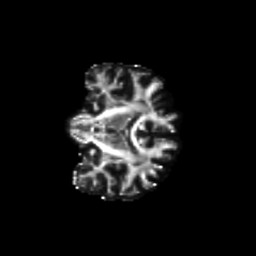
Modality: FA
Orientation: coronal
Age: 59
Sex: female
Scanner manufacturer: siemens
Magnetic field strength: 3 T
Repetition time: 8.6 s
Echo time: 0.095 s